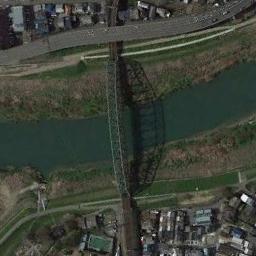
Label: bridge